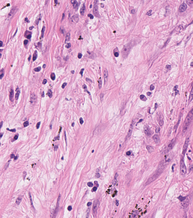
Tumor epithelial tissue: no
Tumor-associated stroma tissue: yes
Normal tissue: no